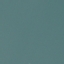
Land use / land cover class: SeaLake